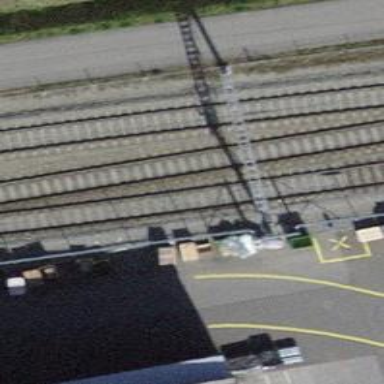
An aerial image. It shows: Single track railway spur with electrification through contact line.